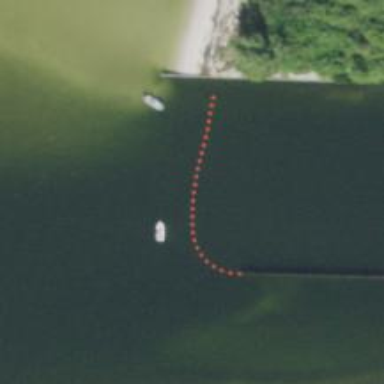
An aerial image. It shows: Floating barrier.